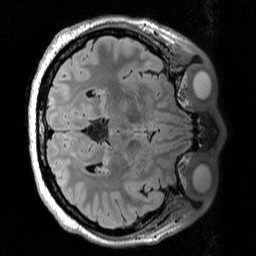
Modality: T2w
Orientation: axial
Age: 50
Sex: female
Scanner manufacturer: siemens
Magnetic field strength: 3 T
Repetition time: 5 s
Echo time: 0.386 s